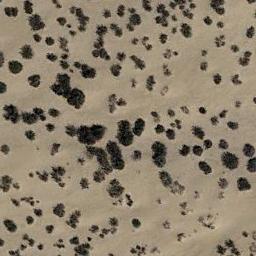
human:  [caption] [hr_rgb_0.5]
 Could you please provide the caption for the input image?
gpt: The chaparral is consist of sparse bushes on the desert .

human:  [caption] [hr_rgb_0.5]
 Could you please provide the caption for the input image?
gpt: There are some scattered trees in this desert .

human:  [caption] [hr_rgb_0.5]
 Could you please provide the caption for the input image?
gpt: Some disconnected chaparrals of different sizes grow in the desert .

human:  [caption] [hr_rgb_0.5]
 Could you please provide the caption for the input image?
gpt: Chaparral is evenly distributed on the sand .

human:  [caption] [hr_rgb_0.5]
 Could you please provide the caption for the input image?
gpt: The chaparral is scattered and sparse .